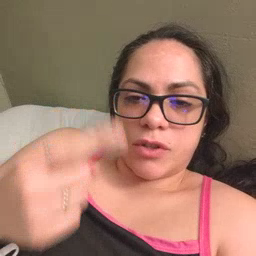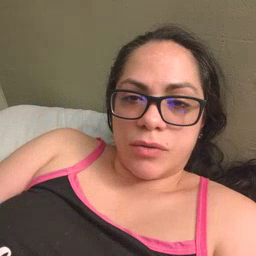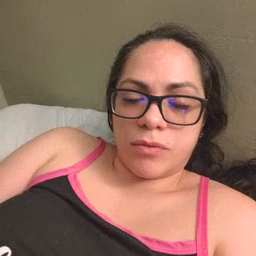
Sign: first